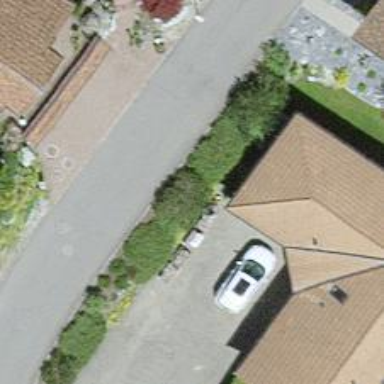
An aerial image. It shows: Smooth asphalt road in residential area.